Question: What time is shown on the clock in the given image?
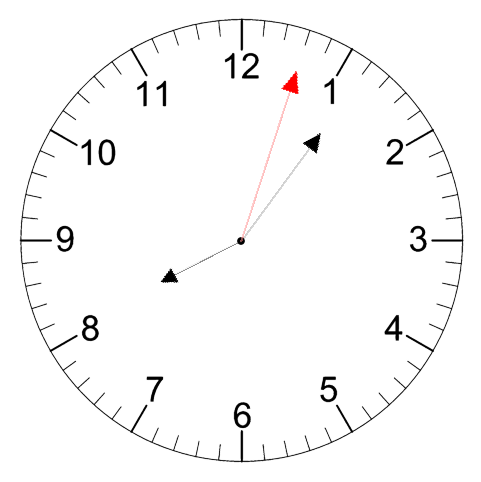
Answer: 08:06:03